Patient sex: M
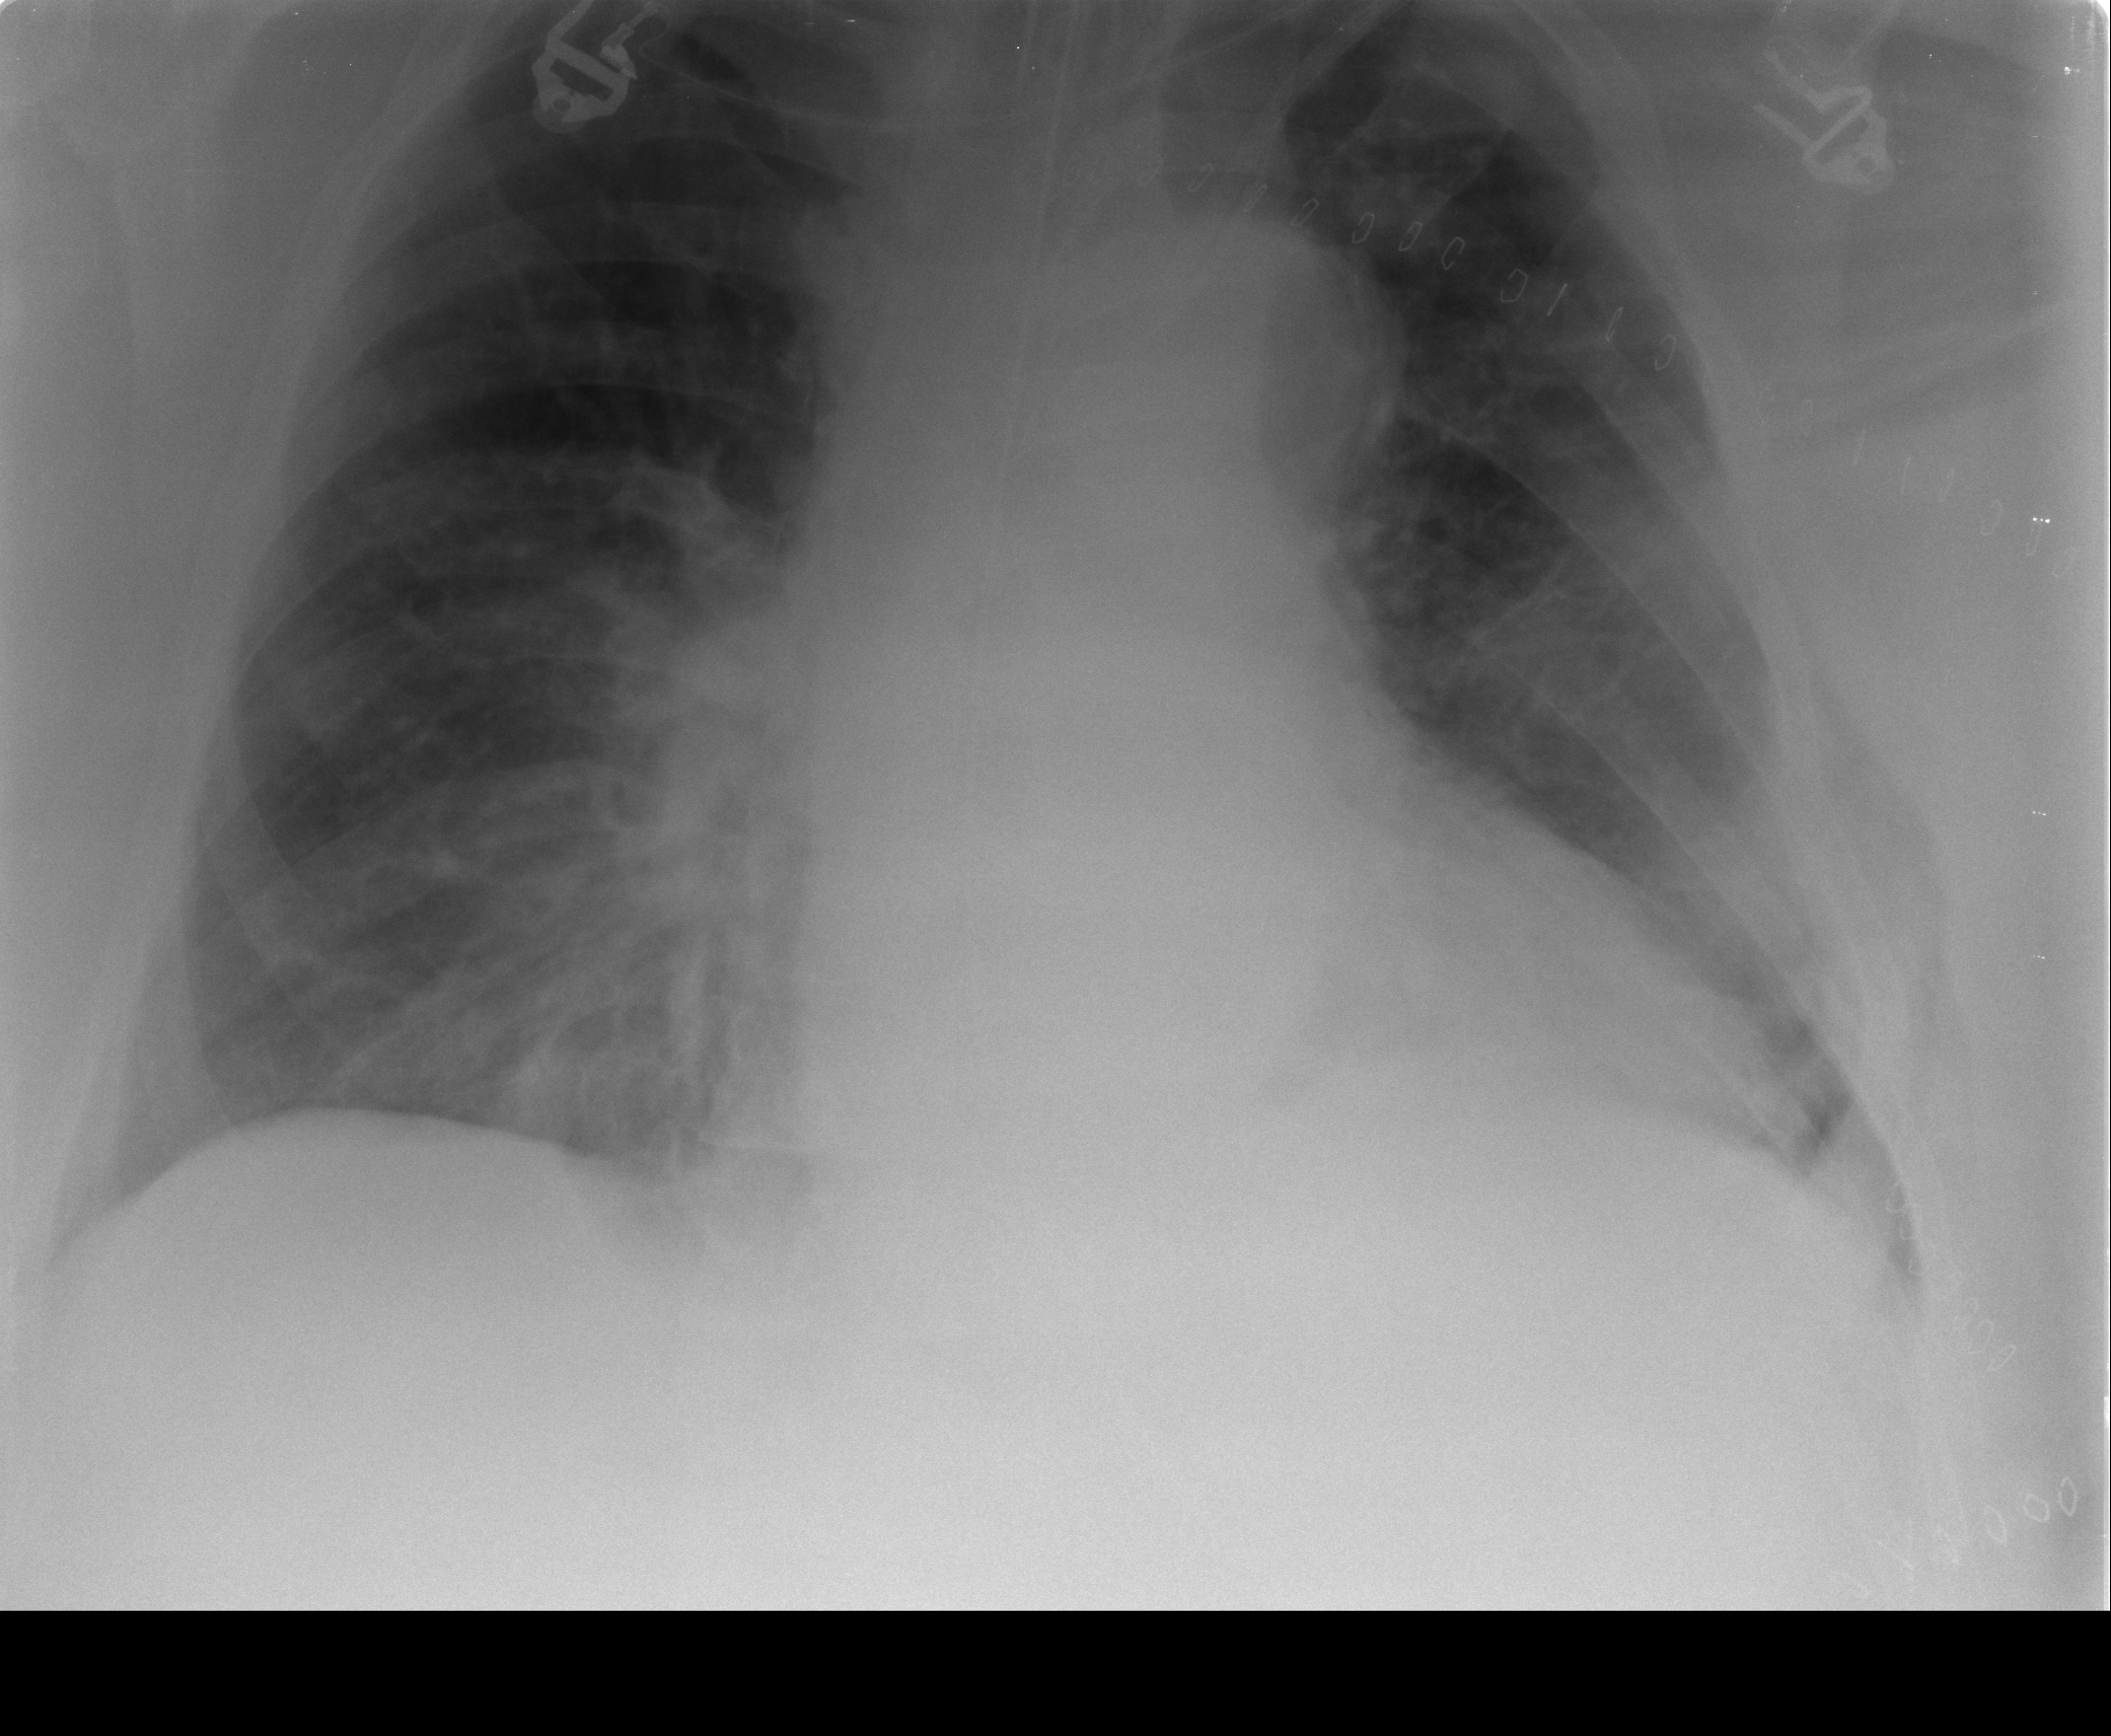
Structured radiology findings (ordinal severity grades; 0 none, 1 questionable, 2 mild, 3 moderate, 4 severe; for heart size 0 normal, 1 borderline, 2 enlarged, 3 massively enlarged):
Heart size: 2
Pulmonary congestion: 2
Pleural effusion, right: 2
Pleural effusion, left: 2
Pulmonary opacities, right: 0
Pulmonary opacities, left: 0
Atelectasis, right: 2
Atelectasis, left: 2